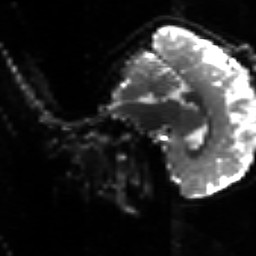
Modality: sbref
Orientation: sagittal
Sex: female
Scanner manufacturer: siemens
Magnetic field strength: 3 T
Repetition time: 5 s
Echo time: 0.071 s